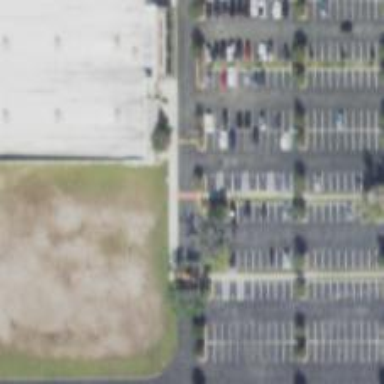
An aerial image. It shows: Parking space is available.